Question: I asked this question about a month ago and got my answer:
<URL>
However, now I am seeing duplicates when I switch between months:

My javaScript code is:
'''
var source = '../calendar/PostCalendarData';
$(document).ready(function () {
var events = [];
$('#calendar').fullCalendar('removeEvents');
$('#calendar').fullCalendar({
events: function(start, end, timezone, callback) {
$.ajax({
url: source,
type: 'POST',
data: {
custom_param1: '',
custom_param2: ''
},
success: function (doc) {
$.each(doc, function (index, element) {
events.push(element);
});
callback(events);
}
});
}
});
});
'''
I'm populating the calendar using a stored procedure (located here: ../calendar/PostCalendar).
Is there something I need to do to clear out the calendar for each month?
I'm including the PostCalendar method here:
'''
[HttpPost]
public ActionResult PostCalendarData()
{
SqlParameter param1 = new SqlParameter("@filterValue", "");
var calAssignments = db.Database.SqlQuery<calendarAssignment>(
"exec getCalendarInfo_v2 @filterValue ", param1).ToList<calendarAssignment>();
List<calendarEvent> calEvents = new List<calendarEvent>();
foreach (calendarAssignment item in calAssignments)
{
string[] splitDates = item.futureDates.Split(',');
foreach(string s in splitDates)
{
calendarEvent calEvent = new calendarEvent();
calEvent.title = item.name + " : " + item.chore;
calEvent.description = item.chore;
DateTime _futureDate;
_futureDate = DateTime.Parse(s);
calEvent.start = _futureDate.ToString("yyyy-MM-dd");
calEvents.Add(calEvent);
}
}
SqlParameter paramDaily = new SqlParameter("@filterValue", "daily");
var calAssignmentsDaily = db.Database.SqlQuery<calendarAssignment>(
"exec getCalendarInfo @filterValue ", paramDaily).ToList<calendarAssignment>();
foreach (calendarAssignment item in calAssignmentsDaily)
{
string[] splitDates = item.futureDates.Split(',');
foreach (string s in splitDates)
{
calendarEvent calEvent = new calendarEvent();
calEvent.title = item.name + " : " + item.chore;
calEvent.description = item.chore;
DateTime _futureDate;
_futureDate = DateTime.Parse(s);
calEvent.start = _futureDate.ToString("yyyy-MM-dd");
calEvents.Add(calEvent);
}
}
return Json(calEvents);
}
'''
I have also verified that calEvents in the C# code always returns the same number. So it appears that it is specifically related to the javascript calendar.
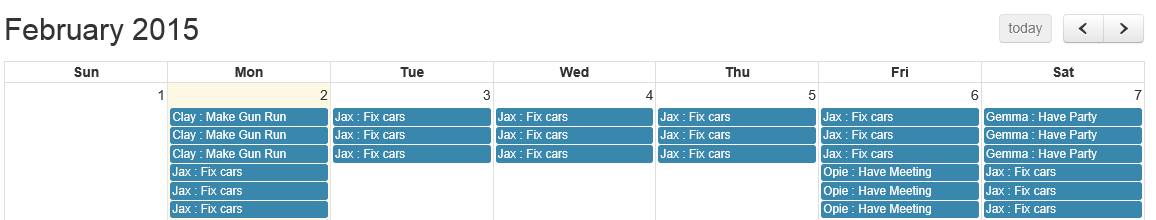
Answer: Okay, first let's go over your code:
'''
var events = []; // array declared in global-ish scope
$('#calendar').fullCalendar('removeEvents'); // Calling the remove method before FC is initialized (this should give an error, no?)
$('#calendar').fullCalendar({ // Creating the FC
events: function(start, end, timezone, callback) { // Defining the event source as a function
$.ajax({ // This is called every time the FC needs new events
url: source,
type: 'POST',
data: {
custom_param1: '',
custom_param2: ''
},
success: function (doc) { // This is called every time the ajax call finishes
$.each(doc, function (index, element) {
events.push(element); // Push events into your event array
});
callback(events); // add ALL the events in the event array to the FC
}
});
}
});
'''
So this is what's happening:
1. FC initializes and fetches events - so far, so good.
2. FC's view is changed to the next month and it fetches more events. Now your events array contains both this month's and last months events.
3. FC's view is changed back to the previous month. Events are fetched and added to the same event array. Now you have duplicates.
You should either scope the event array inside the 'success' handler like:
'''
success: function (doc) {
var events = [];
$.each(doc, function (index, element) {
events.push(element);
});
callback(events);
}
'''
or just empty the array in the 'success' handler.
## Better yet
Don't use the custom ajax call to get events. Use one of the built in methods. For example, the <URL> should do what you want.
'''
events: { // Automatically fetches data if your script is set up right.
url: source,
type: 'POST', // Ajax url looks like /source?start=2013-12-01&end=2014-01-12
// Note: it includes dates.
data: {
custom_param1: '',
custom_param2: ''
},
error: function() {
}
}
'''
And if the JSON returned by your script doesn't perfectly fit FC's format, use <URL>:
'''
function( eventData ) { // Your JSON script should still return an array
// This function is called once per array item (event)
eventData.title = eventData.name; // For example
return eventData;
}
'''